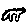
Label: cat